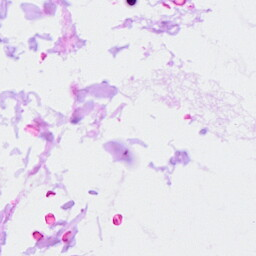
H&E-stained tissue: Ovarian